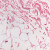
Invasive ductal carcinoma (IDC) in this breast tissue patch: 0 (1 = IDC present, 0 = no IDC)